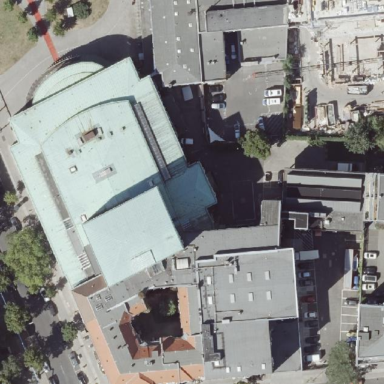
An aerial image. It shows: Theatre.